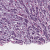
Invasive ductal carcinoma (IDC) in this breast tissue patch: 1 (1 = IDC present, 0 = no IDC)